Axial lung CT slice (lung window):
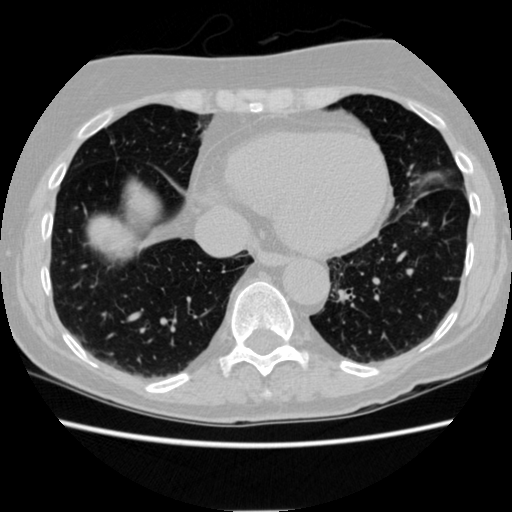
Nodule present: no